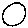
Label: circle